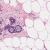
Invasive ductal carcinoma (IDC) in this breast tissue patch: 0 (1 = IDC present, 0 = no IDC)